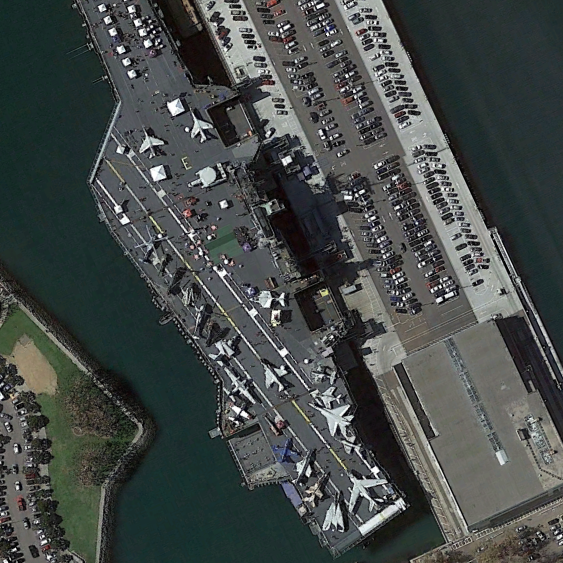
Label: aircraft_carrier